Question:
Consider having these two tables and the following queries:
'''
SELECT Product. *
FROM Product
WHERE EXISTS
( SELECT *
FROM Codes
WHERE Product.P_code <> Codes.P_code)
'''
And
'''
SELECT Product. *
FROM Product
WHERE NOT EXISTS
( SELECT *
FROM Codes
WHERE Product.P_code <> Codes.P_code)
'''
Is the following reasoning correct?
1.The first query will produce two entries because there are two P_code rows in Codes that are not identical to the ones in Product.
2. The subquery will return two entries, but they will be eliminated by the NOT condition in the main query, which will return zero rows.
I am not sure how the reasoning in these queries works. I can easily predict when the query will print out 2 or 3 rows, but I do not know how it works in cases in which it may print 0 or 5 rows (depending on the EXISTS/NOT EXISTS condition and the equality/inequality sign).
Can somebody elaborate on this or send me a good reading? Thank you!
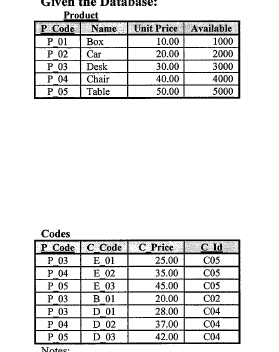
Answer: Your reasoning is not correct. But, this is easy enough to verify, so you should run the queries yourself.
The first query will return all rows in 'Product'. Why? Because for each code there is at least one row in 'Codes' where the inequality is true. For instance, code ''P_01'' does not match ''P_03'', so there exists a code that does not match.
The second query will return no rows in 'Product'. Why? Because there is a non-matching code for every product code. Because such a code exists, the 'not exists' fails.
I would suggest that you stick with equality conditions in your 'exists' and 'not exists' statements. The logic is easier to follow and less prone to error.